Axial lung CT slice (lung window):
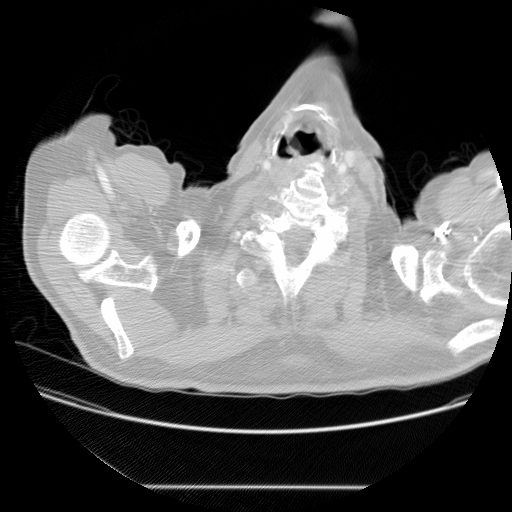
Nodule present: no